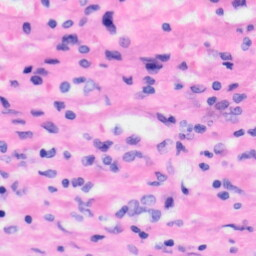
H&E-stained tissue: Liver